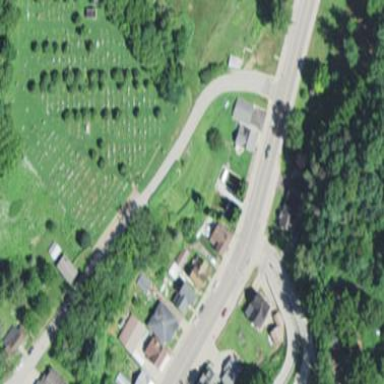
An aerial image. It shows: Graveyard.